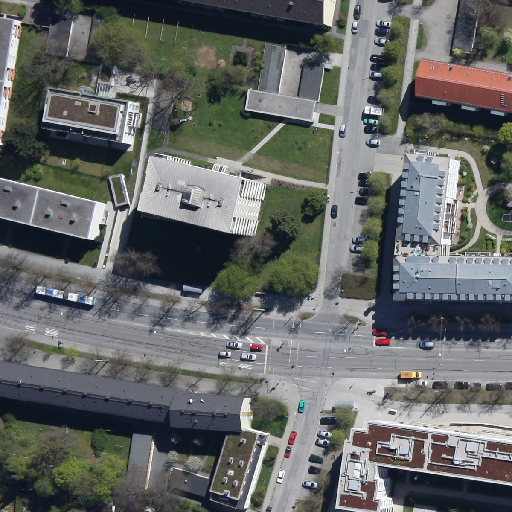
Referring expression: heavy-duty vehicle driving on the road